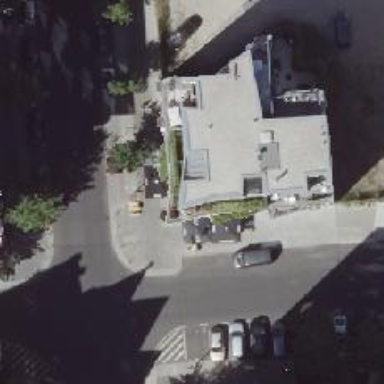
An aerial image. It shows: Cafe.